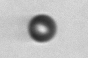
Label: bead